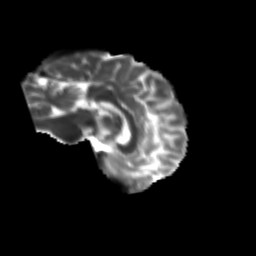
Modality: T2w
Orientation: sagittal
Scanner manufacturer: siemens
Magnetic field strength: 3 T
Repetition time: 9.2 s
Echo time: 0.084 s